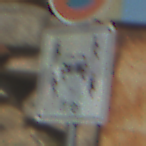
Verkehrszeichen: CarsharingfahrzeugeFrei
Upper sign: AbsolutesHalteverbot
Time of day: MorningAfternoon
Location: Outdoor (Suburban)
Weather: Clear
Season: NotSpecified
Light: Natural